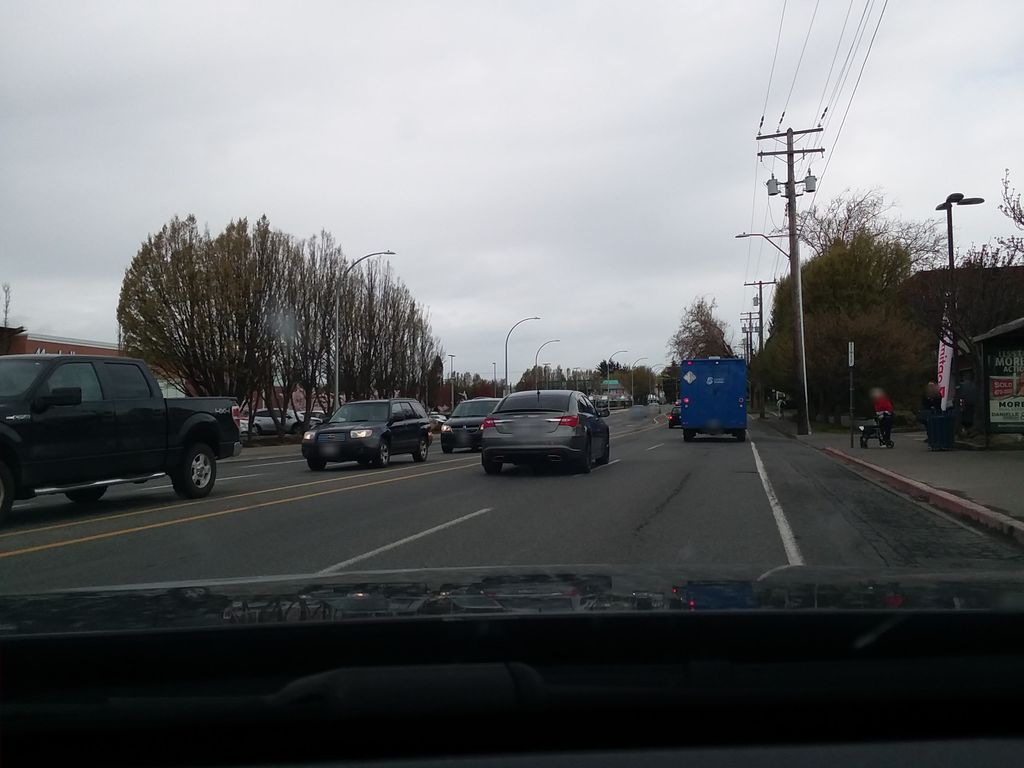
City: victoria